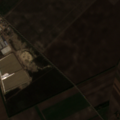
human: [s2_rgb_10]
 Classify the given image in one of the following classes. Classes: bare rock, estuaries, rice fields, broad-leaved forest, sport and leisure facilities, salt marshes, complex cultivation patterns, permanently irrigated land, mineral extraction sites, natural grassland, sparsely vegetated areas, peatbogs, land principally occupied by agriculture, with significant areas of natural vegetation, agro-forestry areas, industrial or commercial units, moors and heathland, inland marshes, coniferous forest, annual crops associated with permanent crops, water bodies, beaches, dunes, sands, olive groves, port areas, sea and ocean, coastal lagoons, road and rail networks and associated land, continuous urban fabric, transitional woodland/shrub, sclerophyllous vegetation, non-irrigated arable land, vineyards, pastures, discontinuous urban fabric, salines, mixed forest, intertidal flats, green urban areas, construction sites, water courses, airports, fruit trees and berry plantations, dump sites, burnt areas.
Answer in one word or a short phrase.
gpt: construction sites, non-irrigated arable land